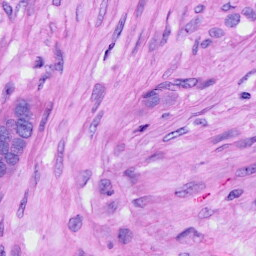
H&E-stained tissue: Ovarian